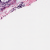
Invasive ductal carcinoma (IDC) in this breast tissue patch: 1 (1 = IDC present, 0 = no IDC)